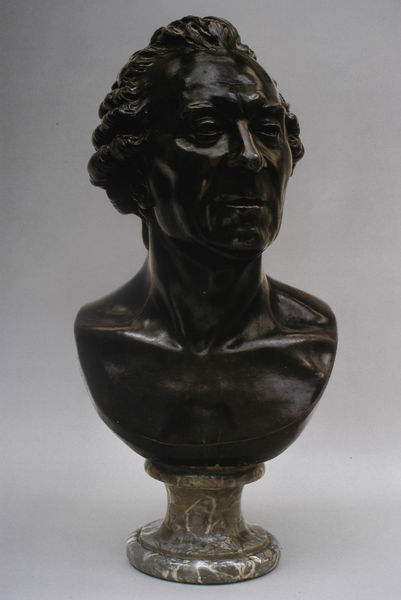
Titel: Georges-Louis Leclerc, Comte de Buffon
Künstler: Jean-Antoine Houdon
Standort: Neuchatel
Institution: Musée d'Art et d'Histoire Neuchatel
Schlagwörter: dunkel, kopf, mann, nackt, weiß, ausschnitt, braun, brust, dunkelbraun, frankreich, grau, haar, hell, marmor, mund, nase, profil, schwarz, stirn, blick, alt, augen, barock, falten, gesicht, sockel, stein, bildnis, hals, portrait, porträt, auge, haare, klassizismus, musik, musiker, augenbrauen, kinn, kontrast, lippen, locke, locken, ohren, rechts, schulter, rund, skulptur, perücke, wangen, man, friedrich, kraft, muskeln, realistisch, streng, brauen, büste, glanz, nez, mimik, glänzend, bronze, glatt, granit, marmorsockel, plastik, podest, reflexion, foto, fotografie, photographie, knochen, ideal, markant, mundwinkel, noir, stirnfalten, maserung, wangenknochen, dreiviertelporträt, antik, schlüsselbein, gelehrter, geöffnet, goethe, guss, fritz, stärke, ebenholz, antikisch, herscher, mamor, muskulatur, patina, onyx, sculpture, voltaire, visage, statue, houdon, vollplastik, bute, mut, halsmuskel, schlüsselbeine, tête, balzac, friedrich der große, canova, steinguss, ancien, pphoto, vielle, halsmuskulatur, gay lussac, glattt, halsmuskeln, schlüselbein, friedrich von preussen, porttait, allumsichtig, dichtr, etagenlocken